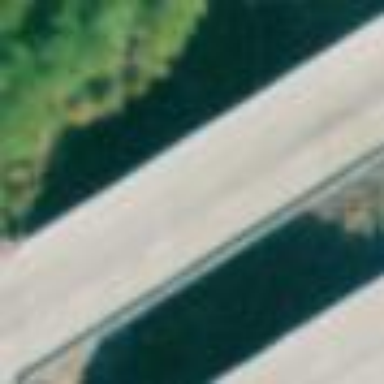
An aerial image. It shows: Bridge with beam structure.